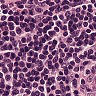
Metastatic tissue present: no